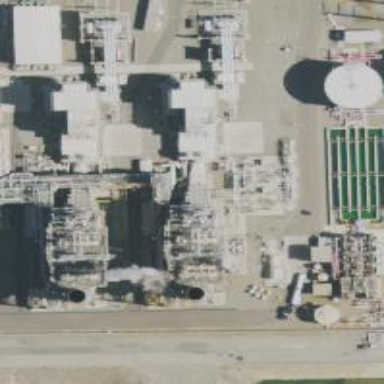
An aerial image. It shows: Gas turbine generator powered by gas.